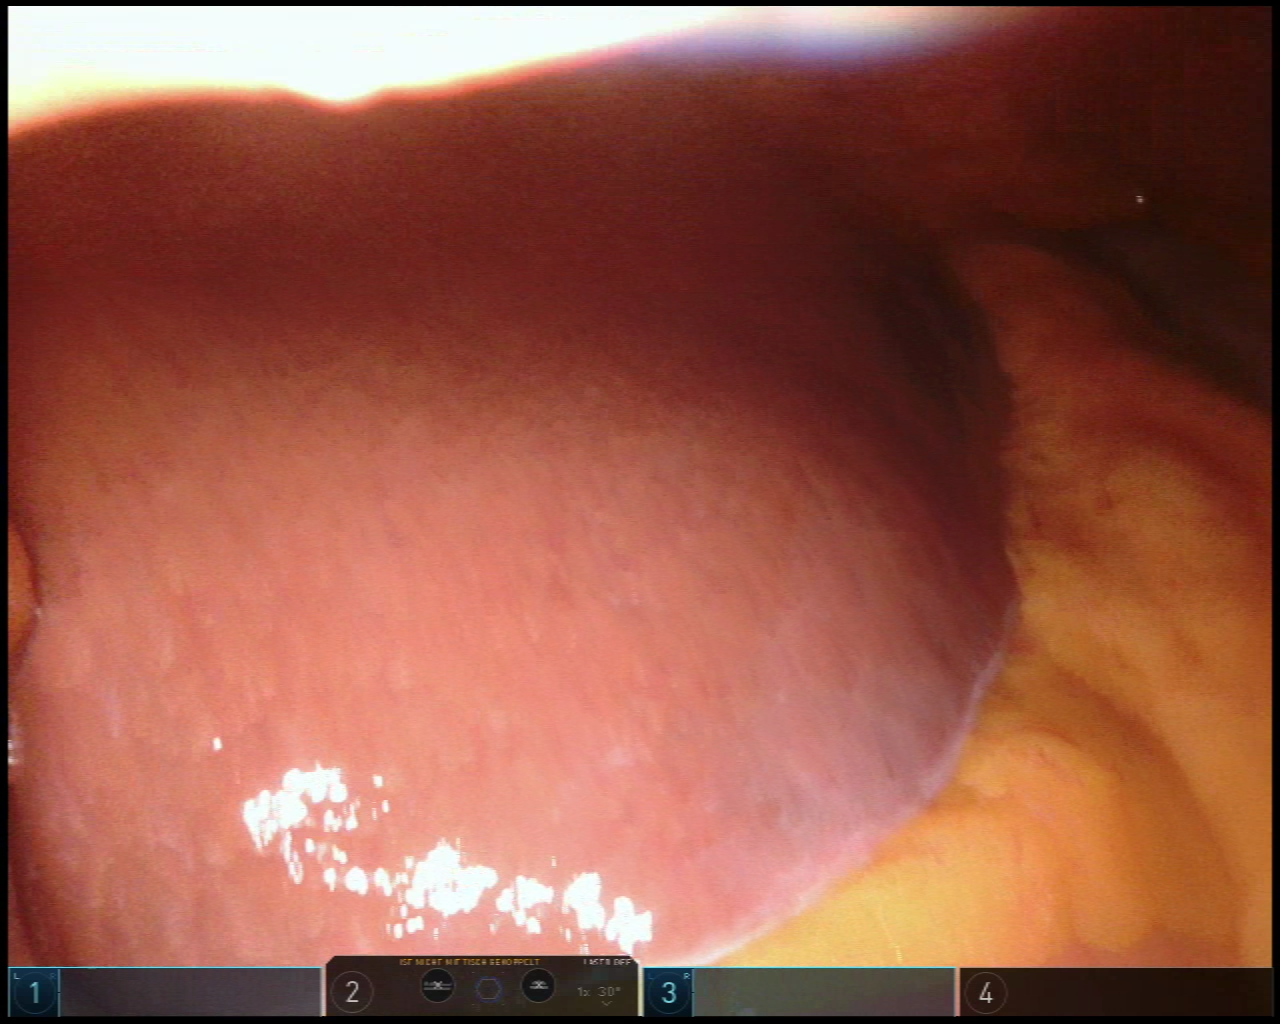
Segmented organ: liver
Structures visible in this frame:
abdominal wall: yes
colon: yes
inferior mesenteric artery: no
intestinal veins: no
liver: yes
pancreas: no
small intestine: no
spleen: no
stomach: no
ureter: no
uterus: no
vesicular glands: no